Brain MRI, t1w sequence, axial 2D slice.
Patient: age 28, sex M, weight 95 kg, height 1.95 m
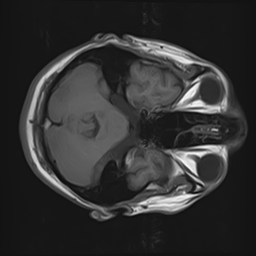